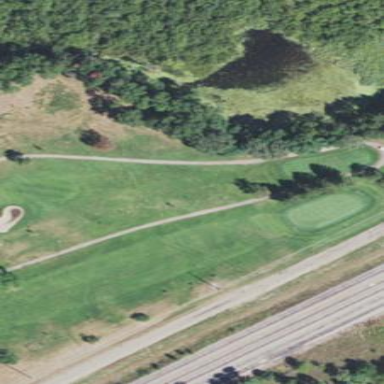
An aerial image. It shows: Area of rough grass used for golf.